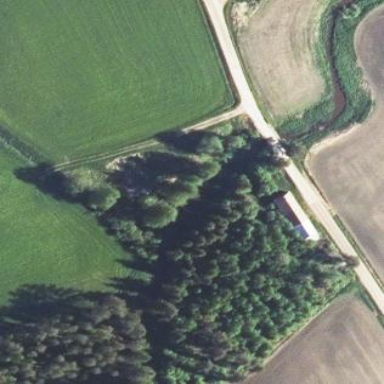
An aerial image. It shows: Serene woodland landscape.